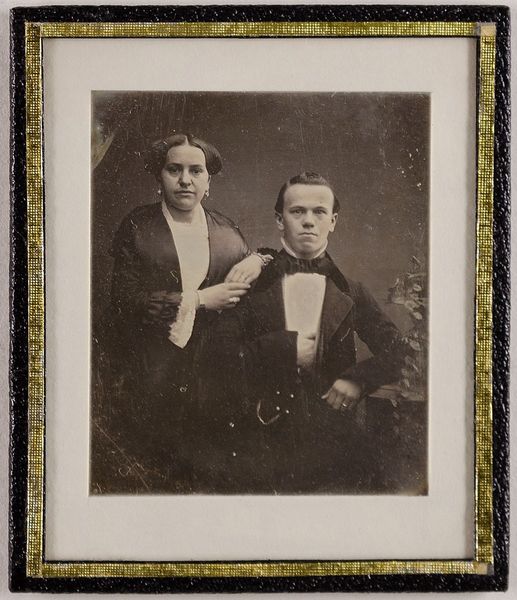
Titel: Unbekanntes Paar
Standort: Hamburg
Institution: Museum für Kunst und Gewerbe Hamburg
Schlagwörter: mann, frau, figur, foto, fotografie, photographie, doppelbildnis, doppelportrait, photo, lichtbild, daguerreotypie, bildwerke, angewandte und bildende kunst, hessische systematik, porträtfotografie, porträtphotographie, doppelporträt